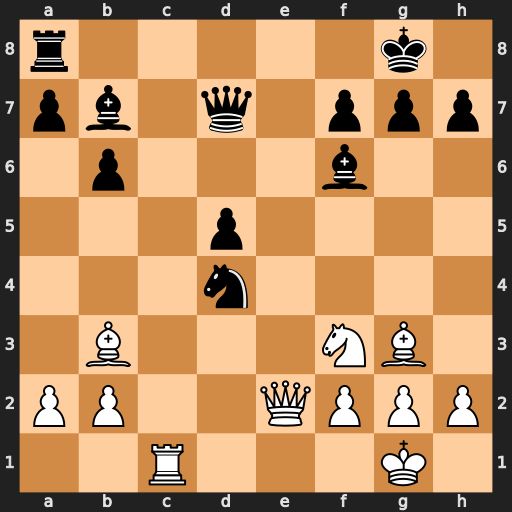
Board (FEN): r5k1/pb1q1ppp/1p3b2/3p4/3n4/1B3NB1/PP2QPPP/2R3K1
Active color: w
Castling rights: -
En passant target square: -
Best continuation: Nxd4 Bxd4 Rc7